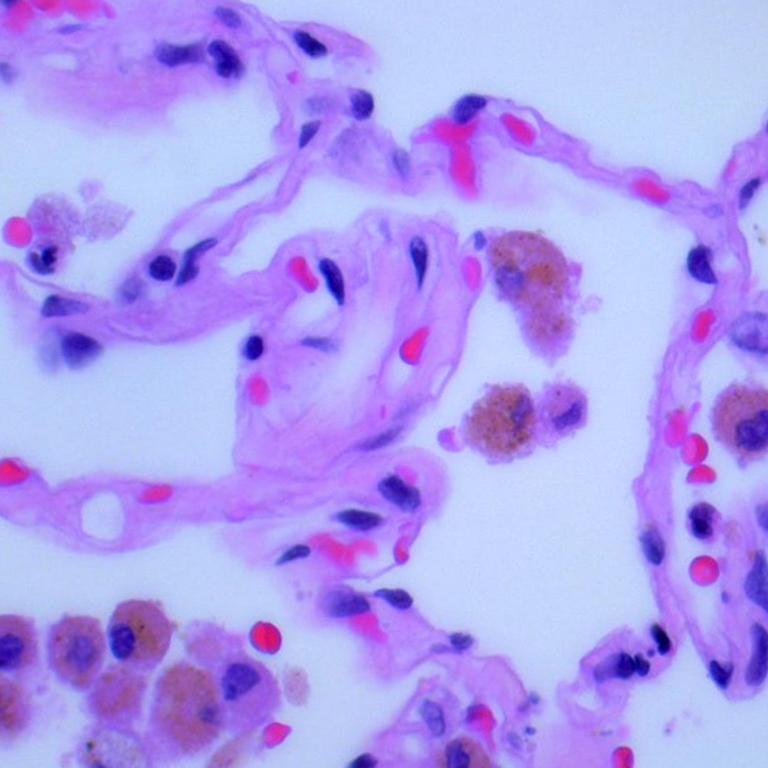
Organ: lung
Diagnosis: benign